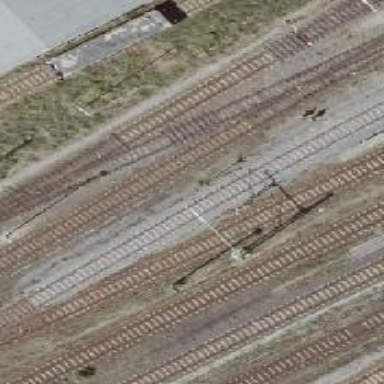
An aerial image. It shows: Railway signal.